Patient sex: M
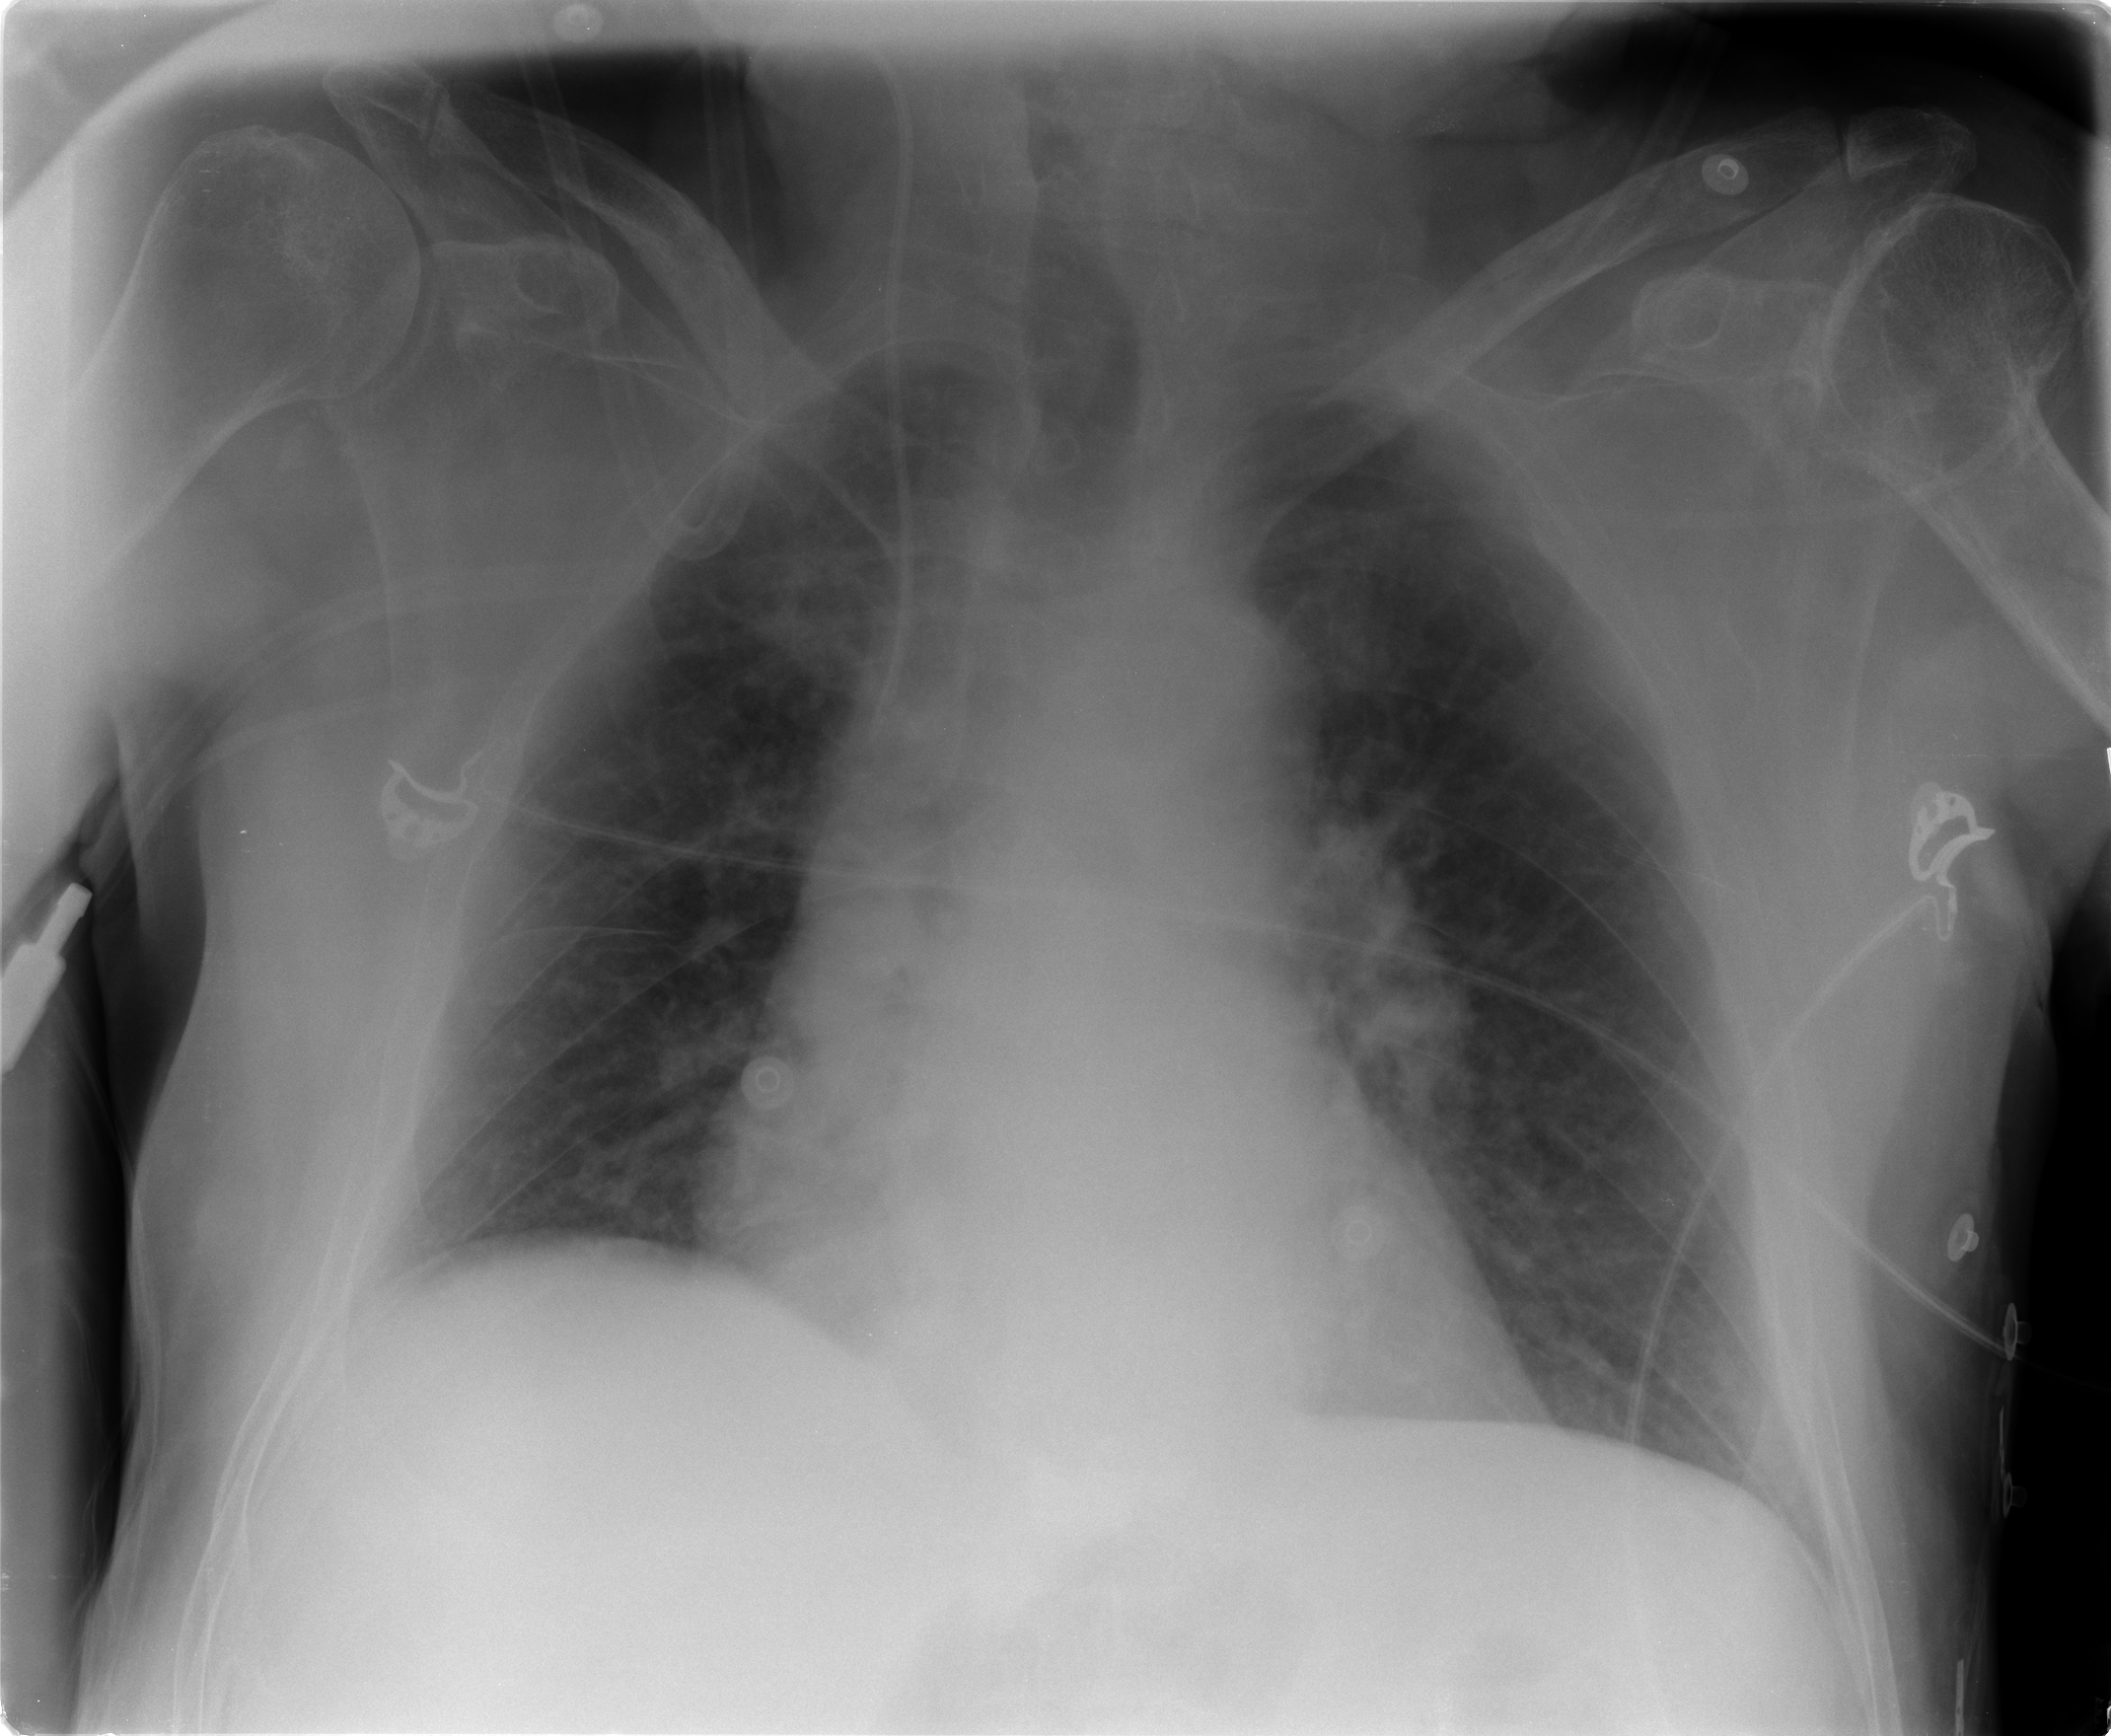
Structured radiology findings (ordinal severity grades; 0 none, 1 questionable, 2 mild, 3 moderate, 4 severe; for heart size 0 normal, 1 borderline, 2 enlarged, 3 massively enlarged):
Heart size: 0
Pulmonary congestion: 2
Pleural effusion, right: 0
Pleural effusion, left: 0
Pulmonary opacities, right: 0
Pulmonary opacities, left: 0
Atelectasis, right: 0
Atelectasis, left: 0